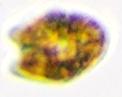
Label: Akashiwo